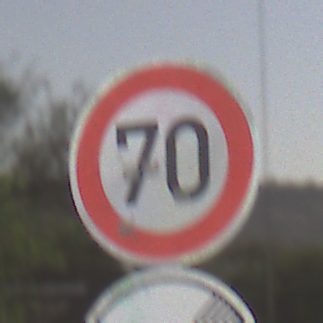
Verkehrszeichen: Geschwindigkeit70
Zusatzzeichen unten: EndeUeberholverbotKraftfahrzeuge
Umgebung: Outdoor, Nature
Tageszeit: Night
Wetter: Clear
Licht: Natural
Jahreszeit: NotSpecified
Kontrast: HighContrast